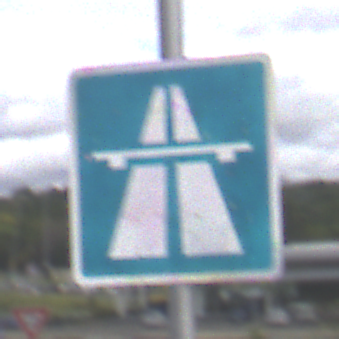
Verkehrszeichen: Autobahn
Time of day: MorningAfternoon
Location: Outdoor (Suburban)
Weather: PartlyCloudy
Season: NotSpecified
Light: Natural